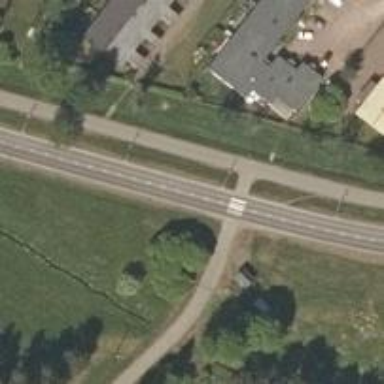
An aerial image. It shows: Asphalt cycleway.